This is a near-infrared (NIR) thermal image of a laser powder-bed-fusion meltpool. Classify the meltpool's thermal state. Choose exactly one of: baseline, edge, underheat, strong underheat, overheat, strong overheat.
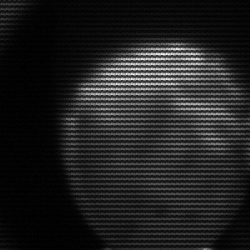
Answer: edge